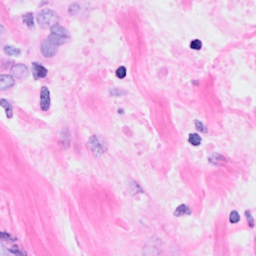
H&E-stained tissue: Breast